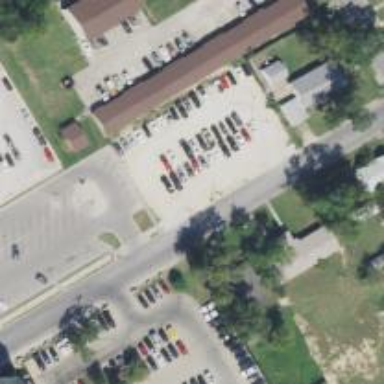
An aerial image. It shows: Parking area with unpaved surface.